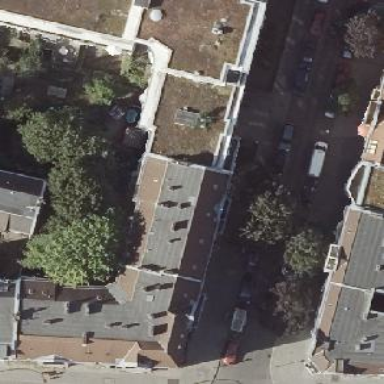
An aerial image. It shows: Residential building with unique double saltbox roof shape.